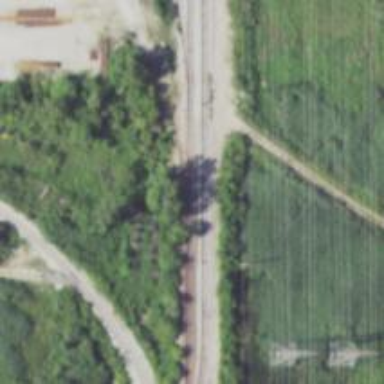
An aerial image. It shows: Rail spur service.